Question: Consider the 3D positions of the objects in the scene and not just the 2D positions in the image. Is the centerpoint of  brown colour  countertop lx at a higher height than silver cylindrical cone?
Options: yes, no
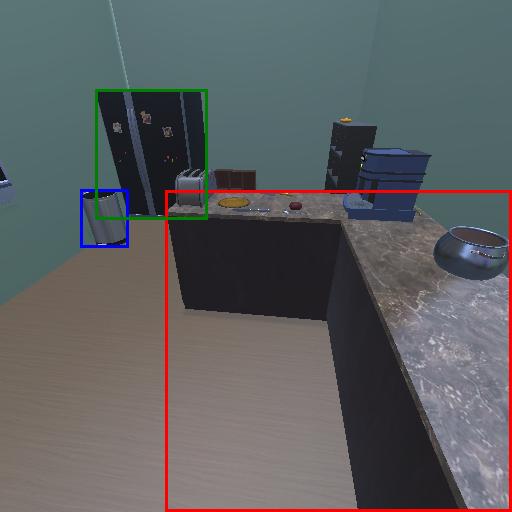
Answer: yes